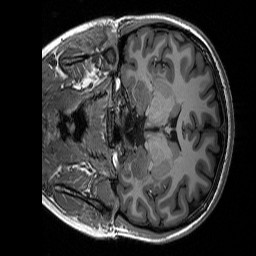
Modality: T1w
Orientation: coronal
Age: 26
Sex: female
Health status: healthy
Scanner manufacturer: siemens
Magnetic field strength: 3 T
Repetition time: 2.3 s
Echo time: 0.00298 s